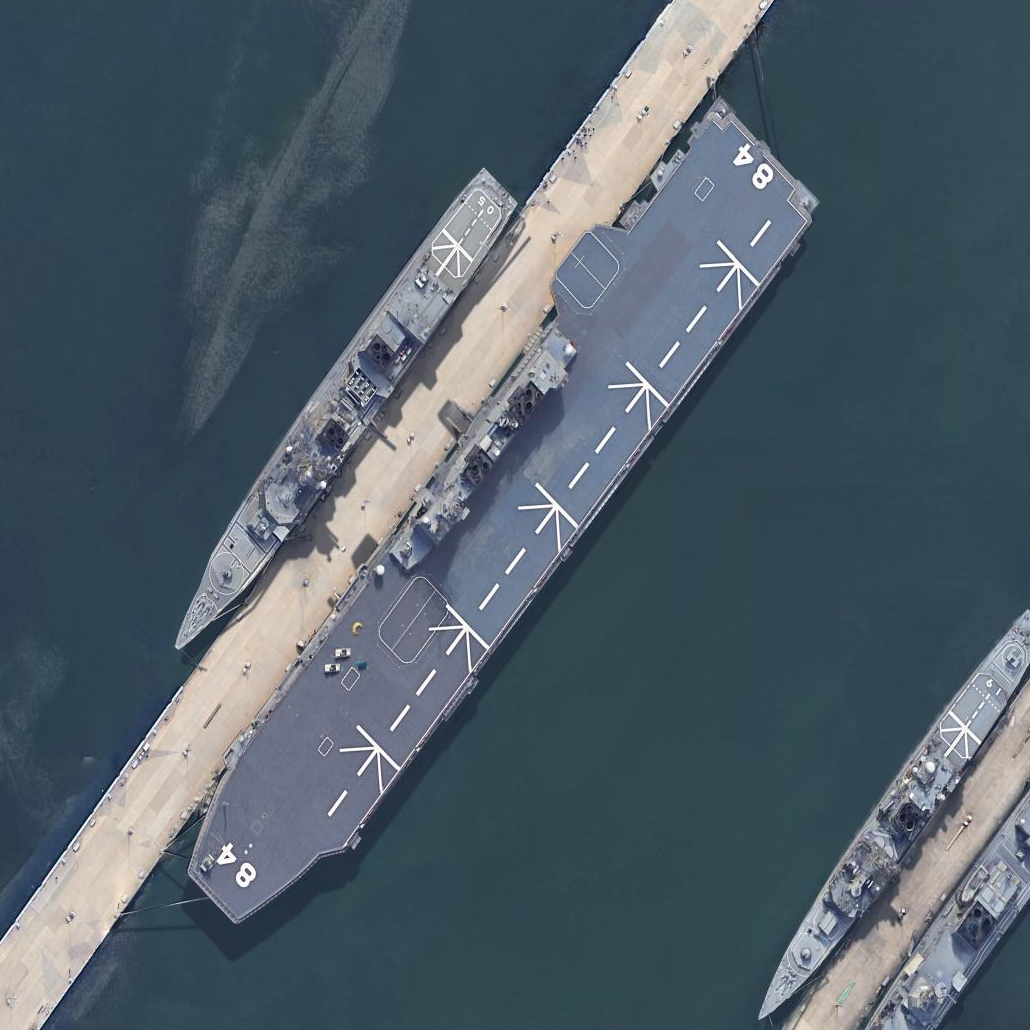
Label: Lzumo-class_helicopter_destroyer